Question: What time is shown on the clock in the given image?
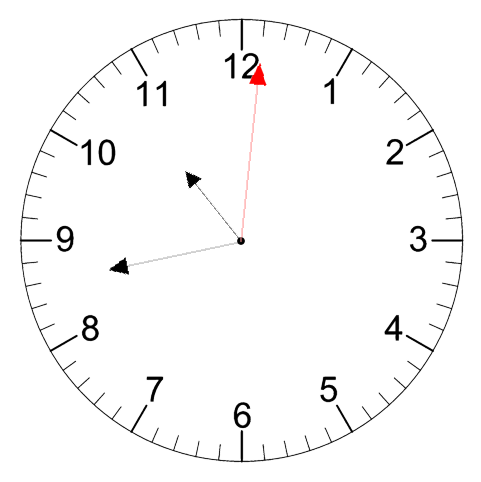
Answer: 10:43:01